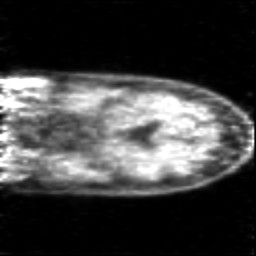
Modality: PET
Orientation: coronal
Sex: female
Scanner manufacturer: siemens